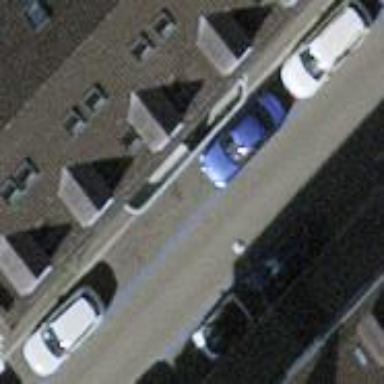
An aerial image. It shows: Parking lane with asphalt surface.